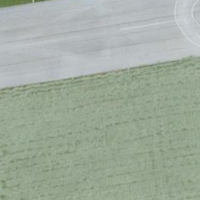
EUNIS habitat code: 57
Species observed at this site:
Onopordum acanthium